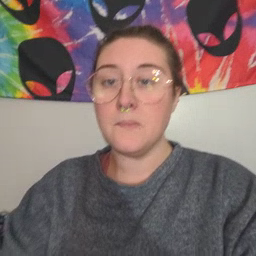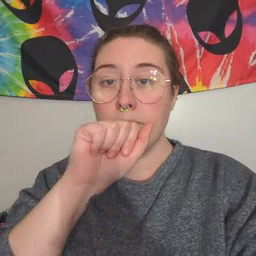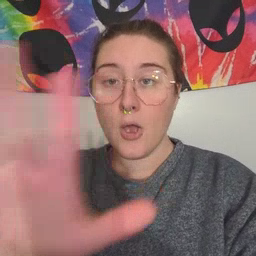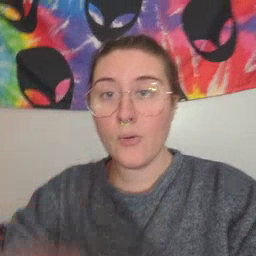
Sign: blow